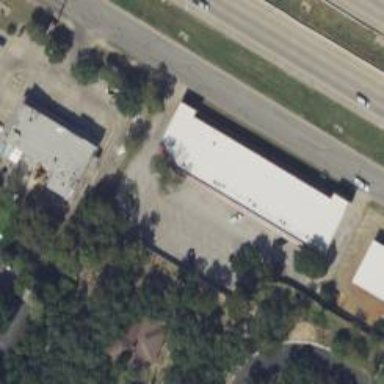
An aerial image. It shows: Veterinary facility.